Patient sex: F
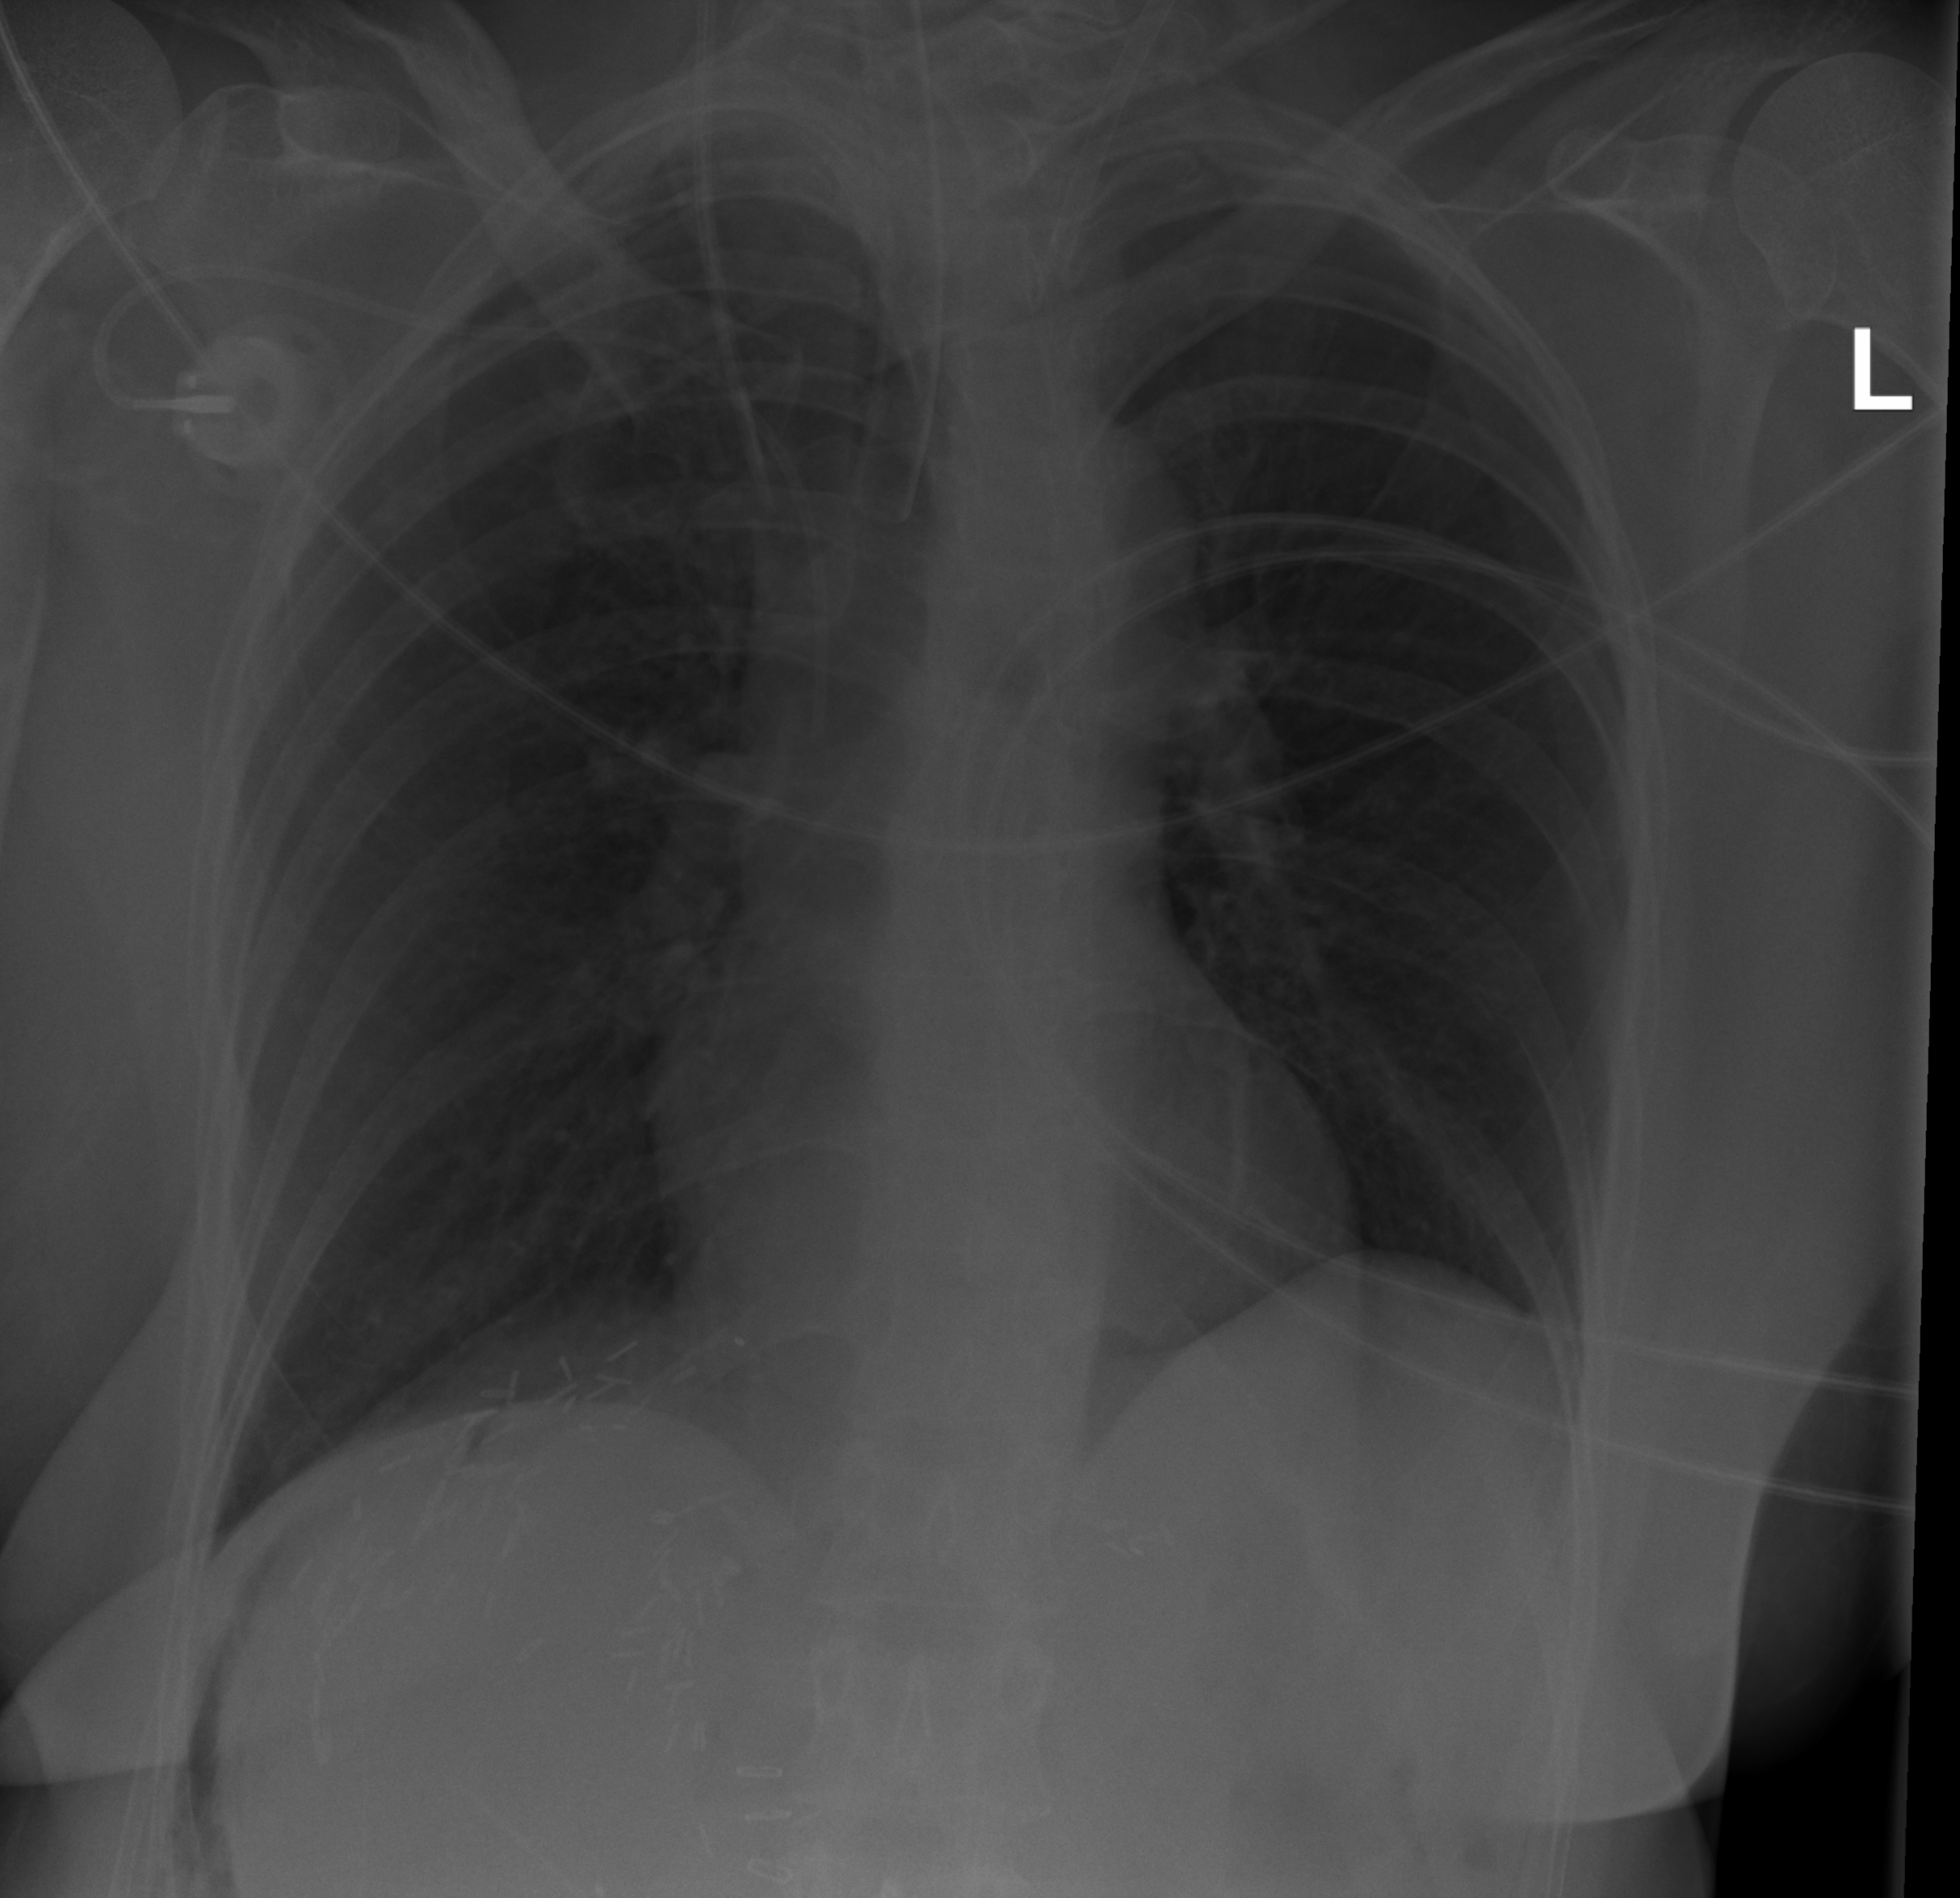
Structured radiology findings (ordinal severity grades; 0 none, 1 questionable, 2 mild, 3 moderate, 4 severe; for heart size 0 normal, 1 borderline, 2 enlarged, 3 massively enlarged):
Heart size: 0
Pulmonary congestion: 0
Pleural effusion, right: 0
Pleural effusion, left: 1
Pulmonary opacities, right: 0
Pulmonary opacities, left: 0
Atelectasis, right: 0
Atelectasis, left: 0